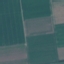
Label: AnnualCrop